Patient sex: F
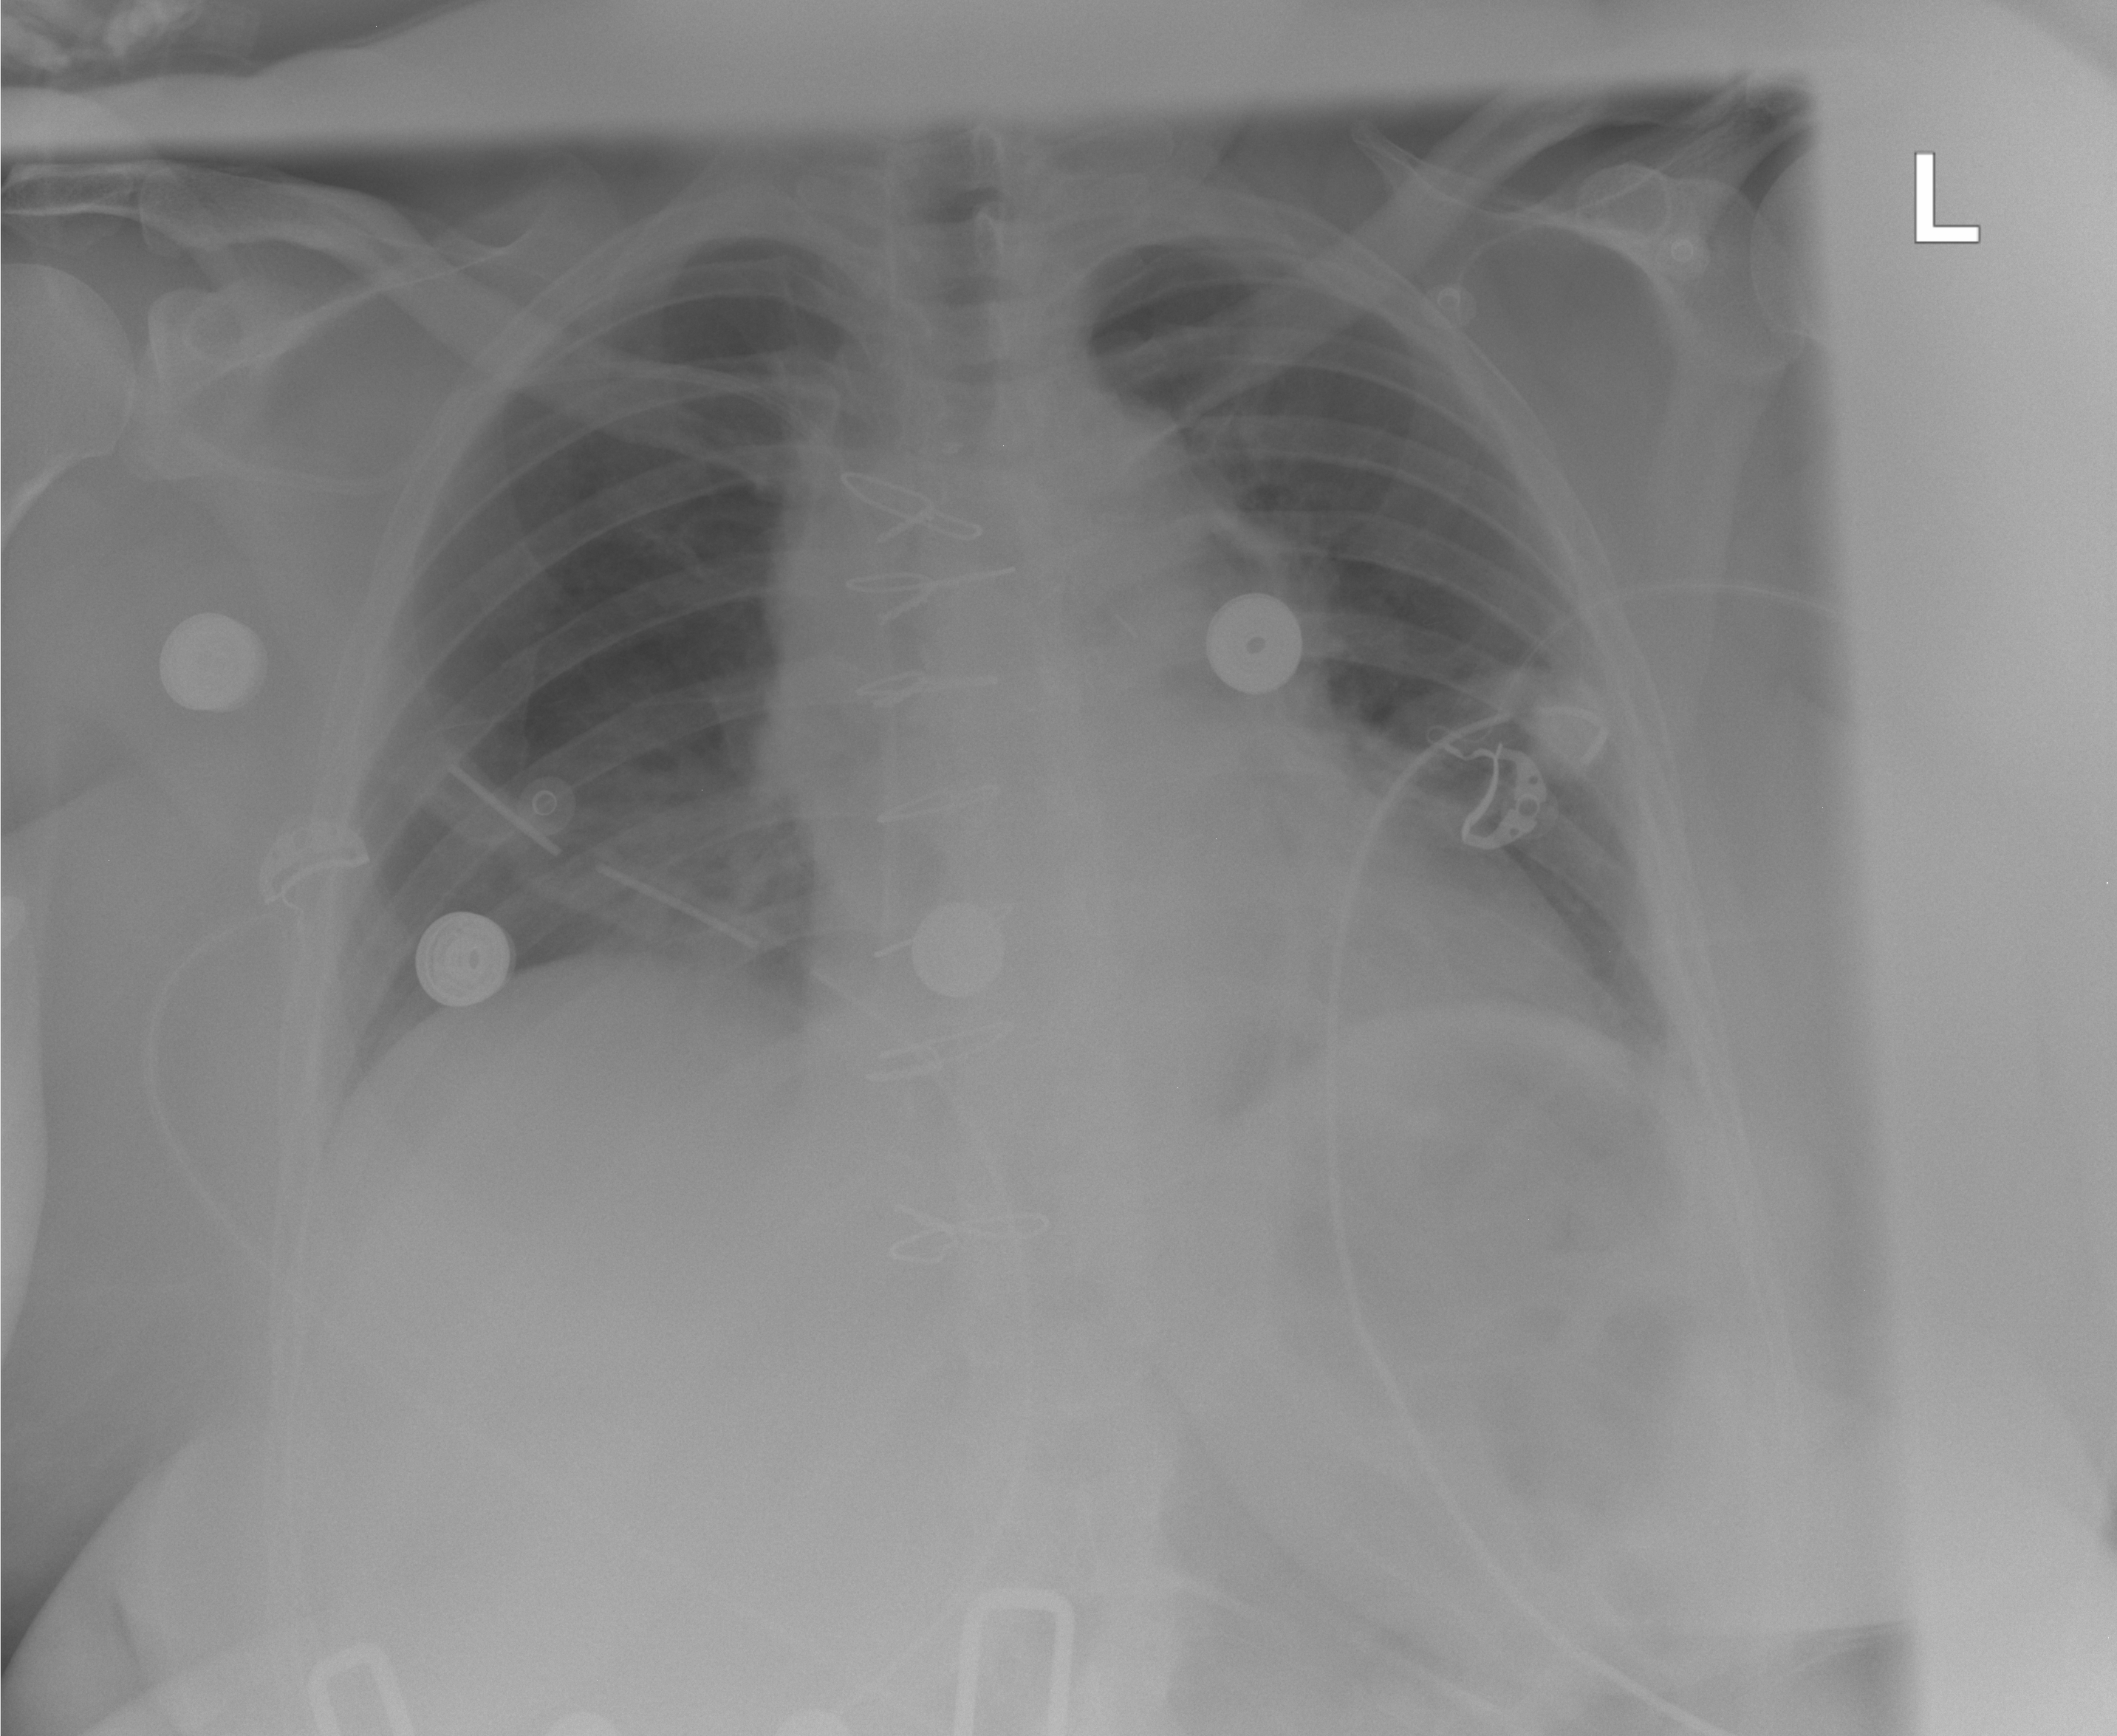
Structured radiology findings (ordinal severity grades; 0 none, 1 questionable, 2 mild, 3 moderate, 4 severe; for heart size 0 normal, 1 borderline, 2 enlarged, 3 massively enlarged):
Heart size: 2
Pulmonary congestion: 2
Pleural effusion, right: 0
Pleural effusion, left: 0
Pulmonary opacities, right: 0
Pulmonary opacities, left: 0
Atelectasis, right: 2
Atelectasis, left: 0